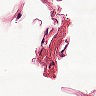
Metastatic tissue present: no